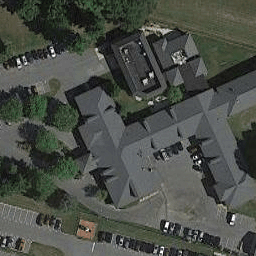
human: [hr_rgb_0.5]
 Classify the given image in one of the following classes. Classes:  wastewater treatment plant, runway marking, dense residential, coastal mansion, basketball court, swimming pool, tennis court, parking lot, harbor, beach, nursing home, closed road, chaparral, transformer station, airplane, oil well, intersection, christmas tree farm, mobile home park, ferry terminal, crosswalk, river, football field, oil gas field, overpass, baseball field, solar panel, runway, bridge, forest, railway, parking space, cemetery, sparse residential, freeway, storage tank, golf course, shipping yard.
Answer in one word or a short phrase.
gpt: nursing home